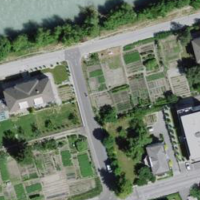
EUNIS habitat code: 55
Species observed at this site:
Impatiens balfourii